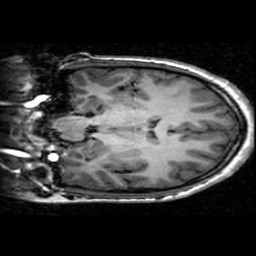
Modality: T1w
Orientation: coronal
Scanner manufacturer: ge
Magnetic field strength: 3 T
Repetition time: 0.00904 s
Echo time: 0.00184 s